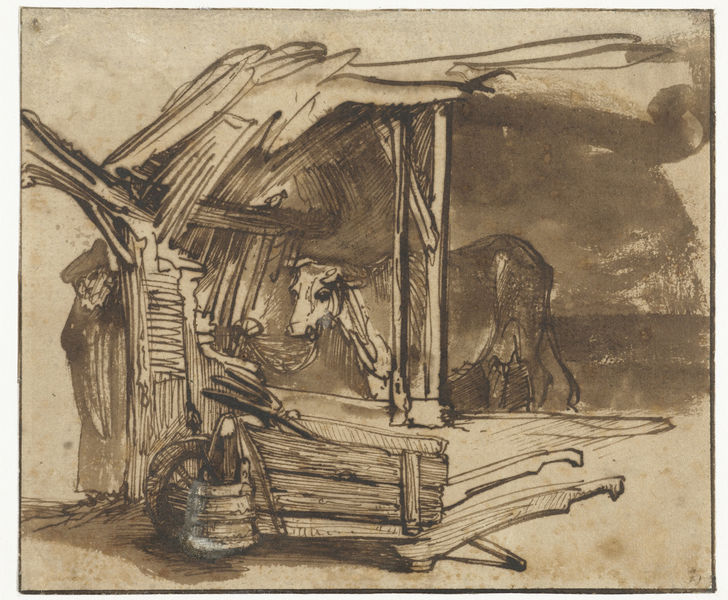
Titel: Een koe in de stal
Künstler: Rembrandt Harmensz. van Rijn
Standort: Amsterdam
Institution: Rijksmuseum
Schlagwörter: mann, schatten, vogel, braun, holz, zeichnung, dach, wand, mensch, karren, kübel, heu, kuh, karre, rad, schubkarren, unterstand, laviert, tusche, stich, stall, dürer, kupferstich, ochse, stier, gabel, verschlag, forke